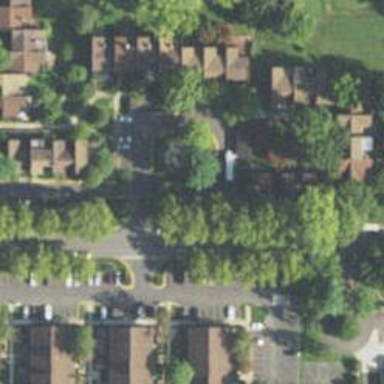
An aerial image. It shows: Living street.